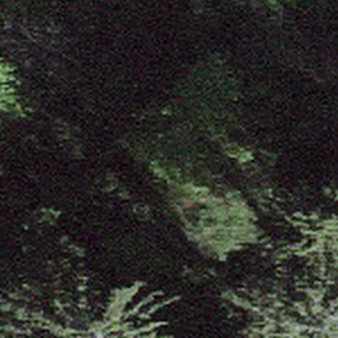
Label: other